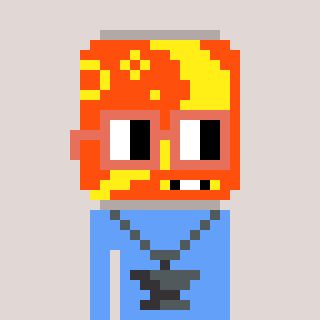
a pixel art character with square orange glasses, a pop-shaped head and a blue-colored body on a warm background